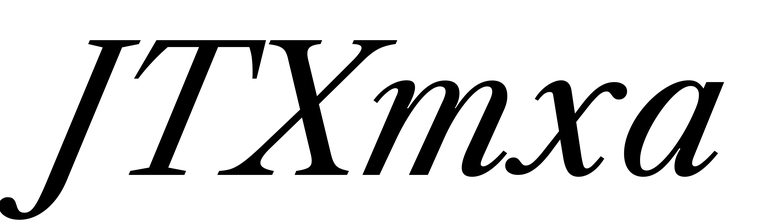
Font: LibreCaslonText-Italic_Italic